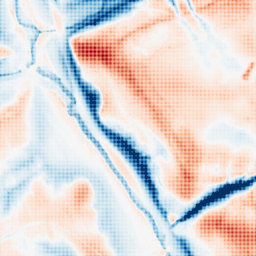
Category: edge_preserving
Decomposition family: guided
Decomposition parameters: radius: 16
eps: 0.1
Upsampling method: sinc_hamming
Upsampling parameters: scale: 8
kernel_size: 8
Upsampling scale: 8